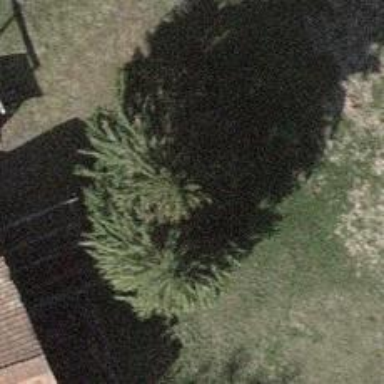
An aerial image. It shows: Single tag "natural: tree."